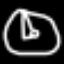
Label: clock